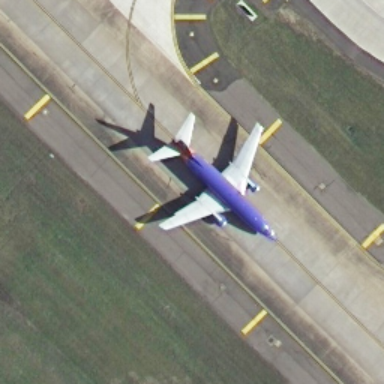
There is an airplane on the runway .